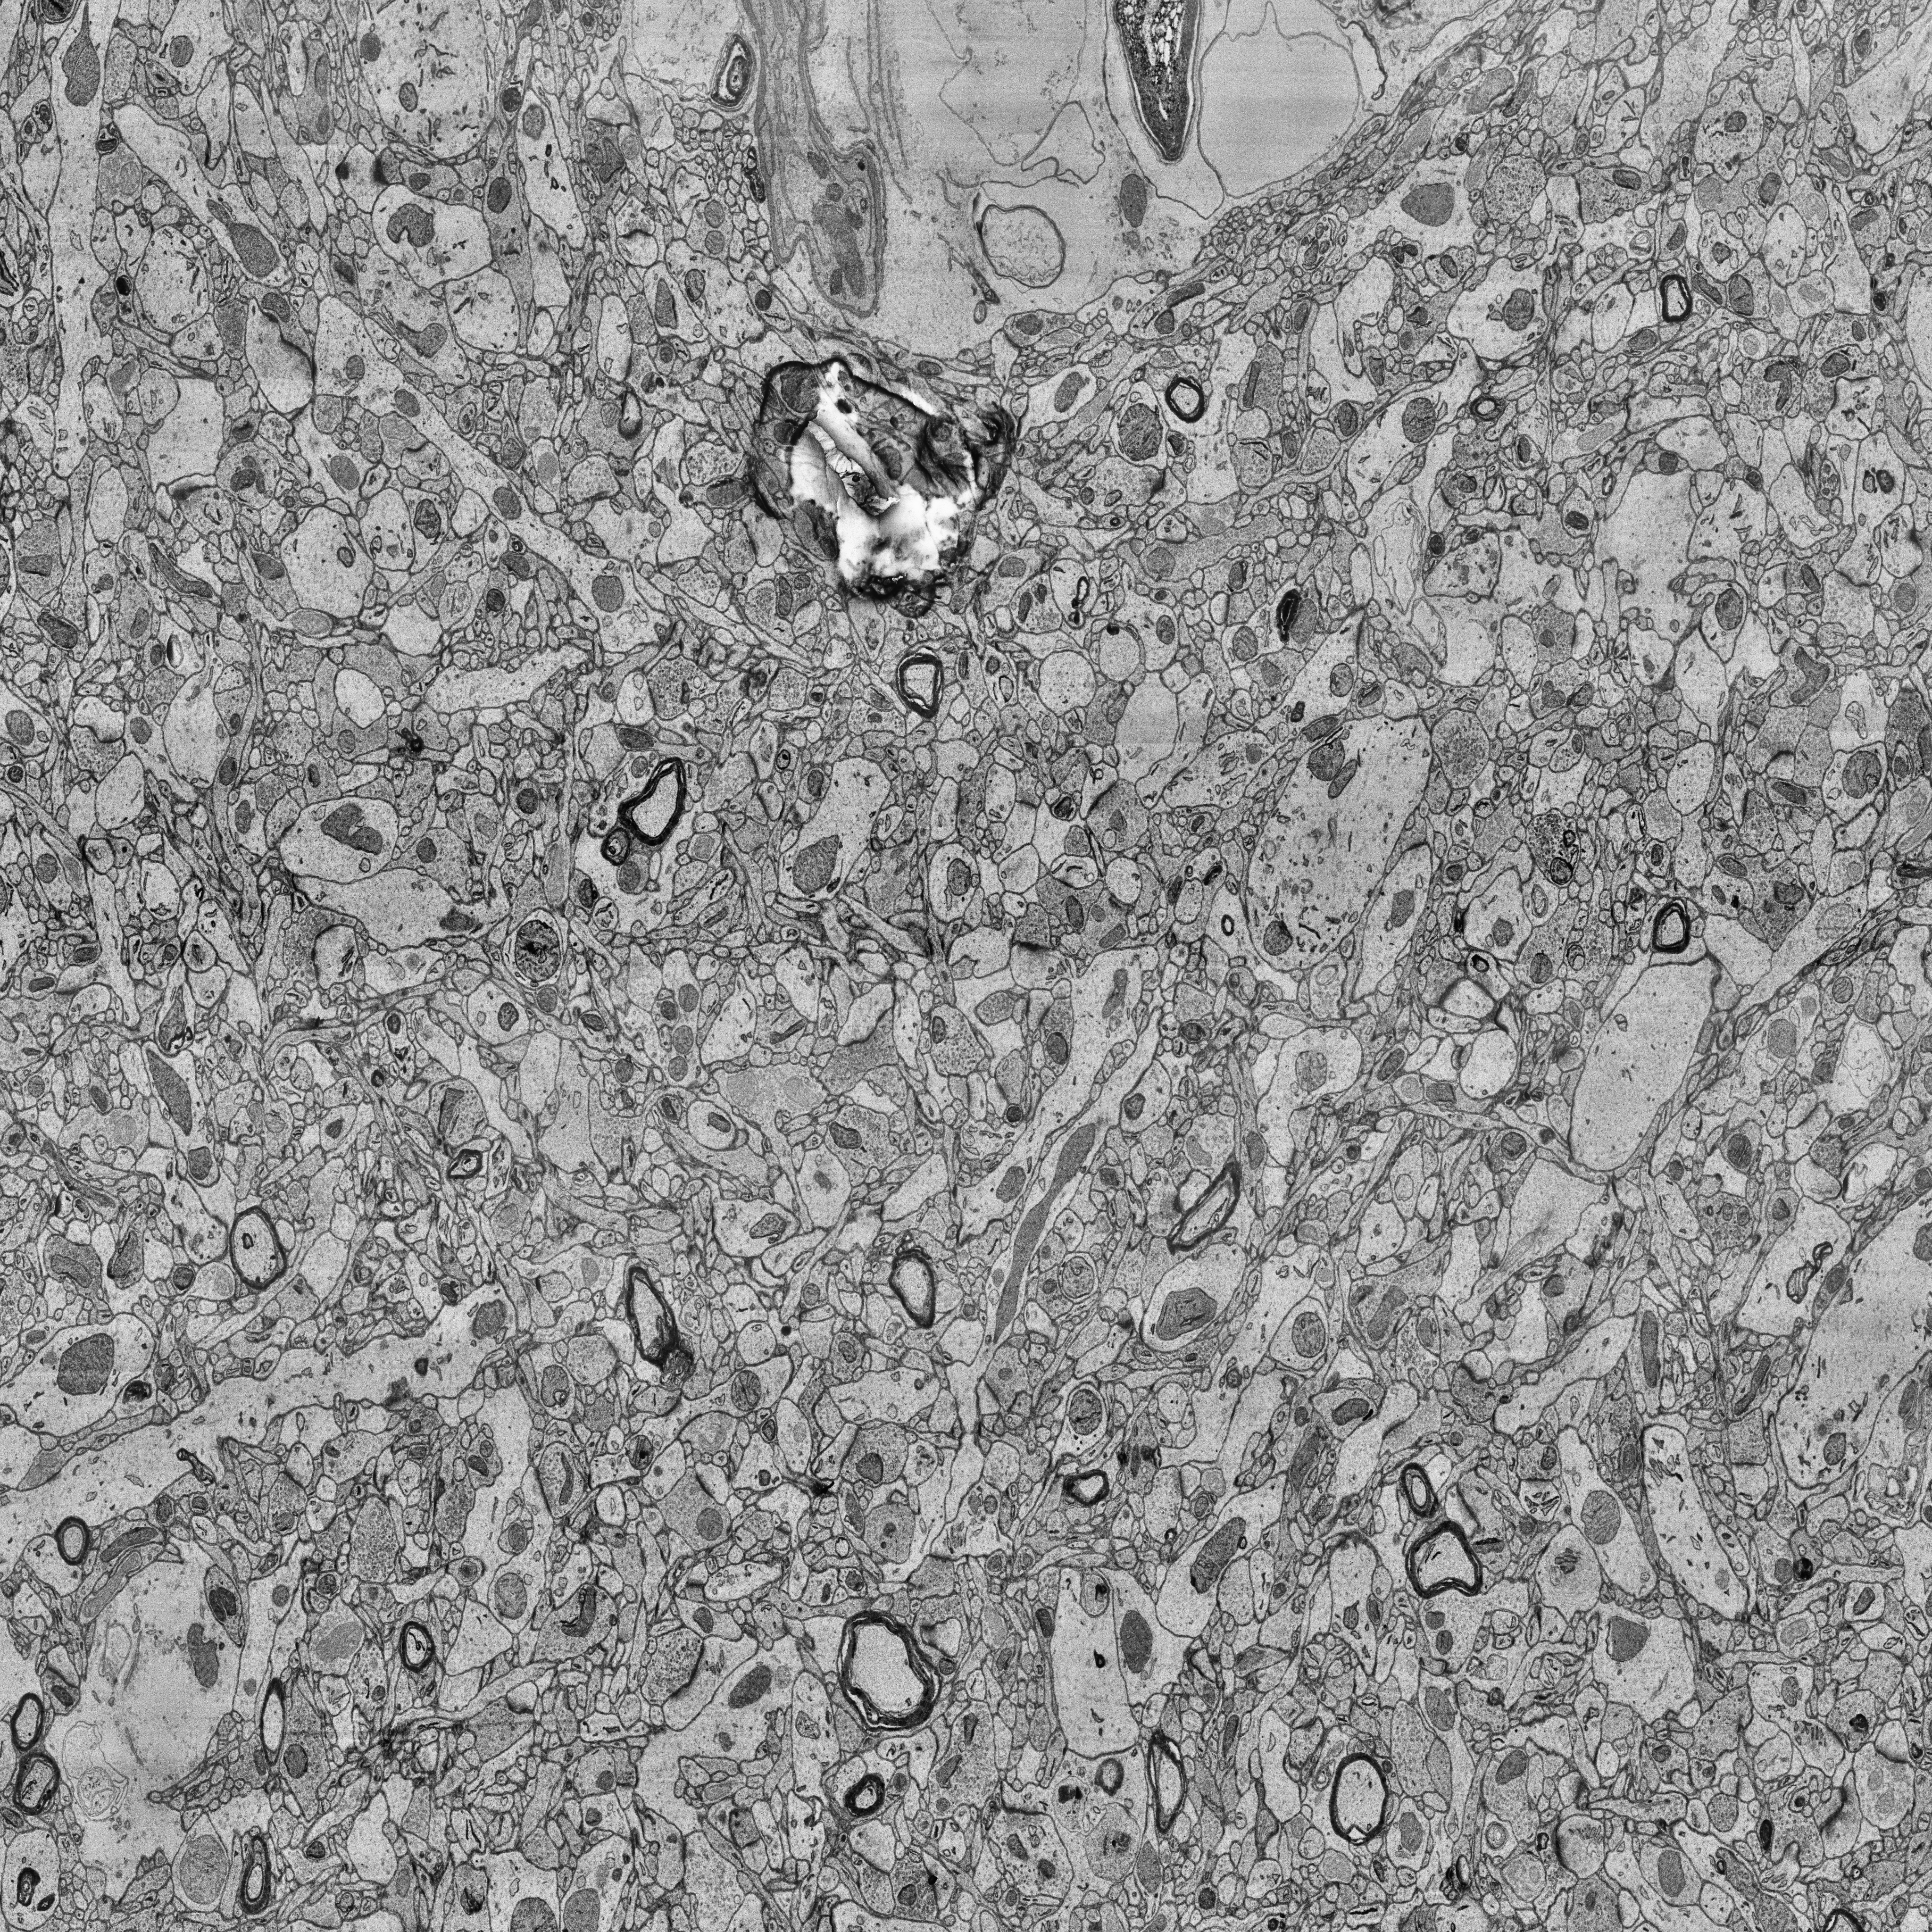
Electron microscopy slice of human cortex tissue
Slice depth (z): 39
Mitochondria instances in slice: 493